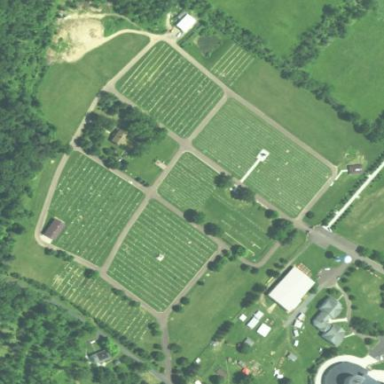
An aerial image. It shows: Cemetery.